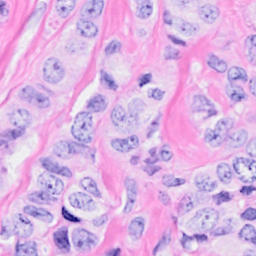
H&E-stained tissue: Breast